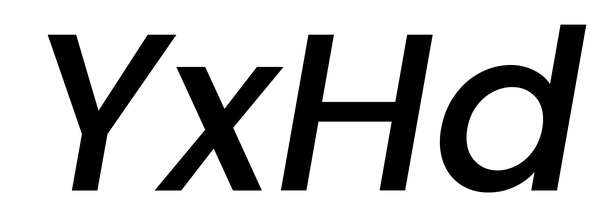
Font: Poppins-MediumItalic